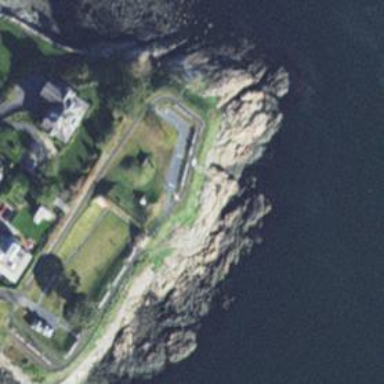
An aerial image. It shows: Military bunker.